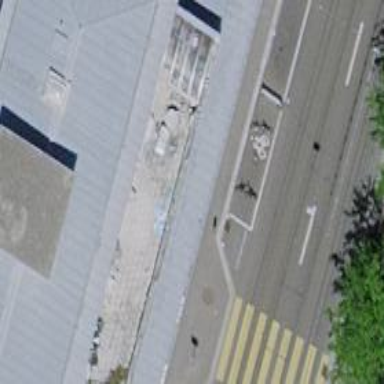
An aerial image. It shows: Bicycle parking area with bollards.